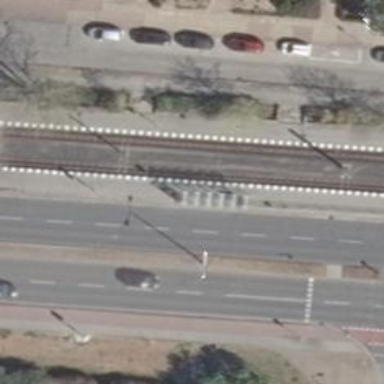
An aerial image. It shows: Tram stop position for public transport.